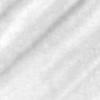
Label: change